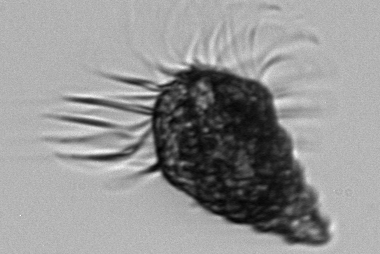
Label: Laboea_strobila